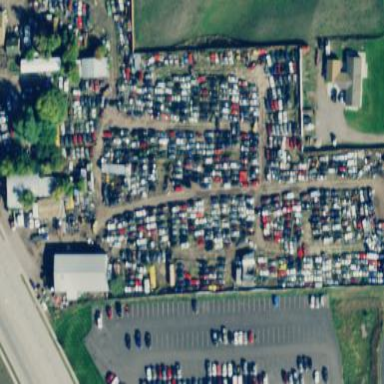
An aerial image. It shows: Scrap yard located in industrial area.